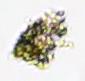
Label: Detritus